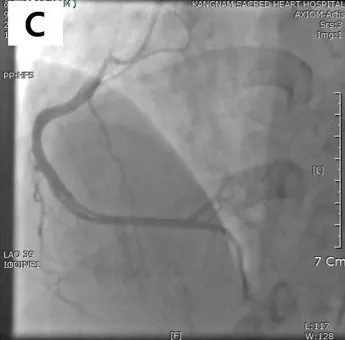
Coronary angiography (CAG) at the time of acute coronary syndrome. (C, D) CAG at the time of recurred angina showing stenosis of distal right coronary artery with aneurysmal change.
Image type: radiology (x_ray)